Question: I have the need to do JSON schema generation within a T4 template, and found Newtonsoft's new Schema class more than adequate for the purpose at hand (within a console application, tested), however, I cannot seem to make it play ball with the rest, as the instance to Newtonsoft always returns null.
T4 declaration:
'''
<#@ template debug="true" hostspecific="true" language="C#" #>
<#@ assembly name="System.Core" #>
<#@ assembly name="Newtonsoft.Json.dll" #>
<#@ assembly name="Newtonsoft.Json.Schema.dll" #>
<#@ import namespace="System.Linq" #>
<#@ import namespace="System.Text" #>
<#@ import namespace="System.Collections.Generic" #>
<#@ output extension=".cs" #>
'''
The assembly references point to the DLL files, and I have folder look ups set in the project settings for the project, screen shot below:

Trying to do something like the below, fails, because Newtonsoft cannot be found:
var schema = Newtonsoft.Json.Schema.JSchema.Parse(jsoncontent);
Error thrown is: .
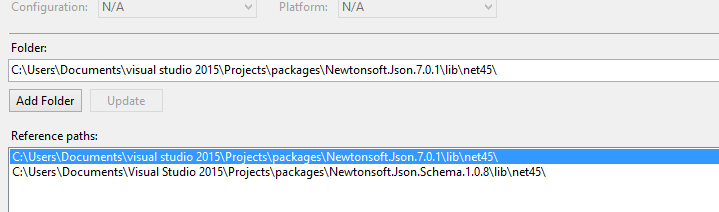
Answer: T4 templates do not use the reference path defined in the project. T4 does support some variables inside Visual Studio:
'''
<#@ assembly name="$(SolutionDir)\MyProjectin\Debug\SomeLibrary.Dll" #>
'''
There is an <URL> about this.
If you are referencing the .dll and it is being copied into the output directory you should be able to use in the path so you do not need to include the NuGet package version number which will change when you update the NuGet package.